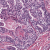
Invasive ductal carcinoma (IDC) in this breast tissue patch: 1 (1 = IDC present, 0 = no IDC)